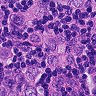
Metastatic tissue present: yes